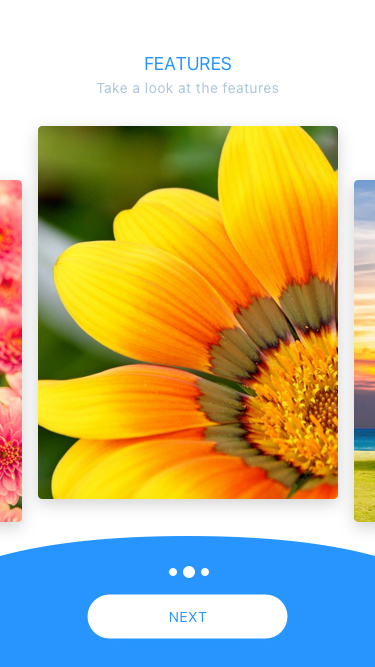
Text in this UI design:
Features
Take a look at the features